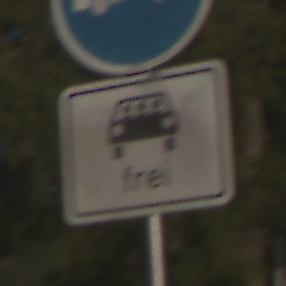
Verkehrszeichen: MehrfachbesetzePersonenkraftwagenFrei
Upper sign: Busssonderstreifen
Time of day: MorningAfternoon
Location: Outdoor (Nature)
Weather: PartlyCloudy
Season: NotSpecified
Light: Natural